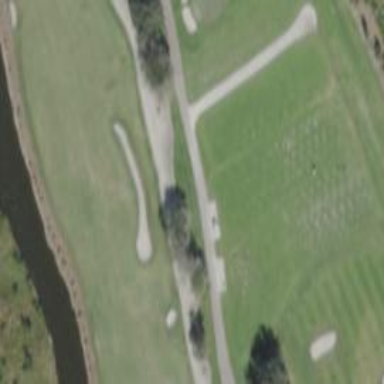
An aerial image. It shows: Service road used as golf cart path.